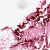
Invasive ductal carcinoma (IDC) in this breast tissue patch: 0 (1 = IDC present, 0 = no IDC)